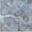
Piece: xx